Interaction volume radius: 10 \u00c5
Interaction volume height: 10 \u00c5
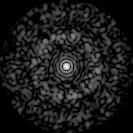
Disorder parameter: 0.8574